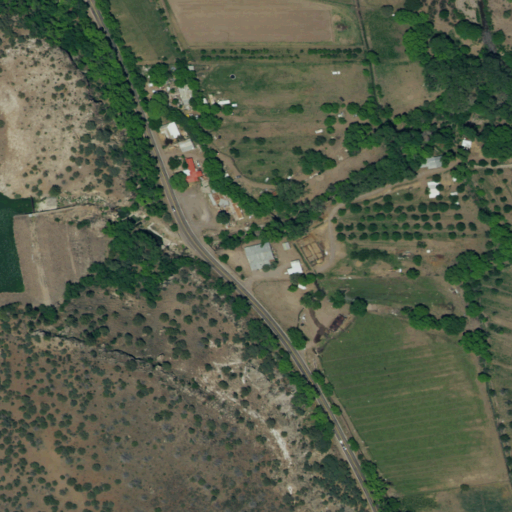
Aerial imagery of valley in New Mexico named Bear Canyon containing herbaceous wetlands, evergreen forest, woody wetlands, shrub, open development, medium intensity development, low intensity development, and open water